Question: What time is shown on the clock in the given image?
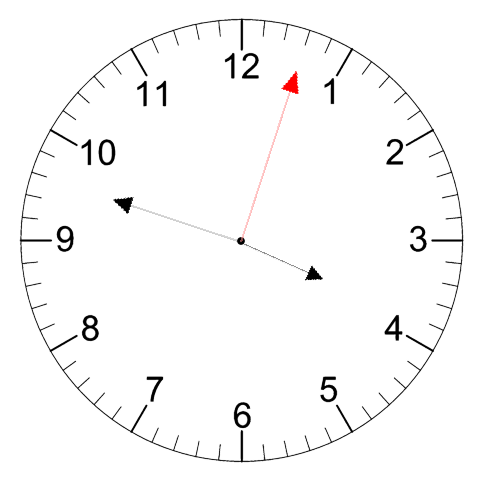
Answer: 03:48:03